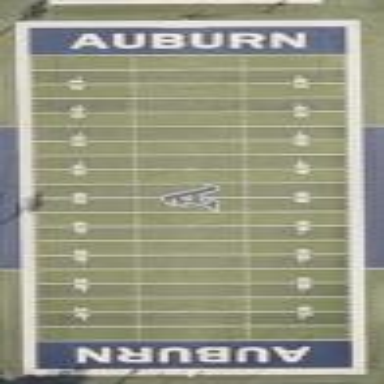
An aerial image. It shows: American football pitch for leisure and sport activities.